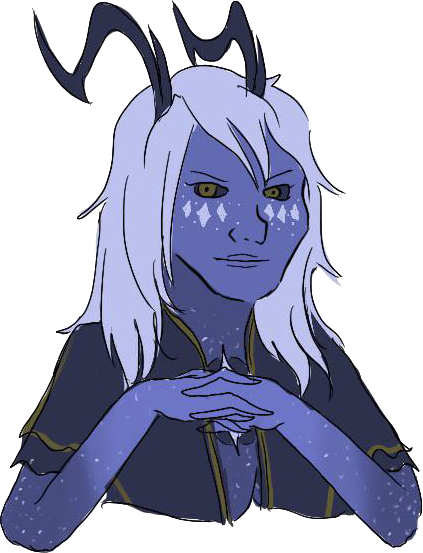
Label: 5_Abusive_Wife